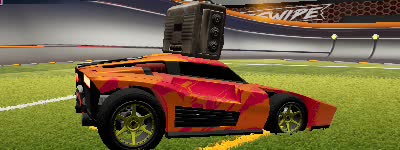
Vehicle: breakout